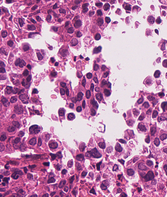
Tumor epithelial tissue: yes
Tumor-associated stroma tissue: no
Normal tissue: no